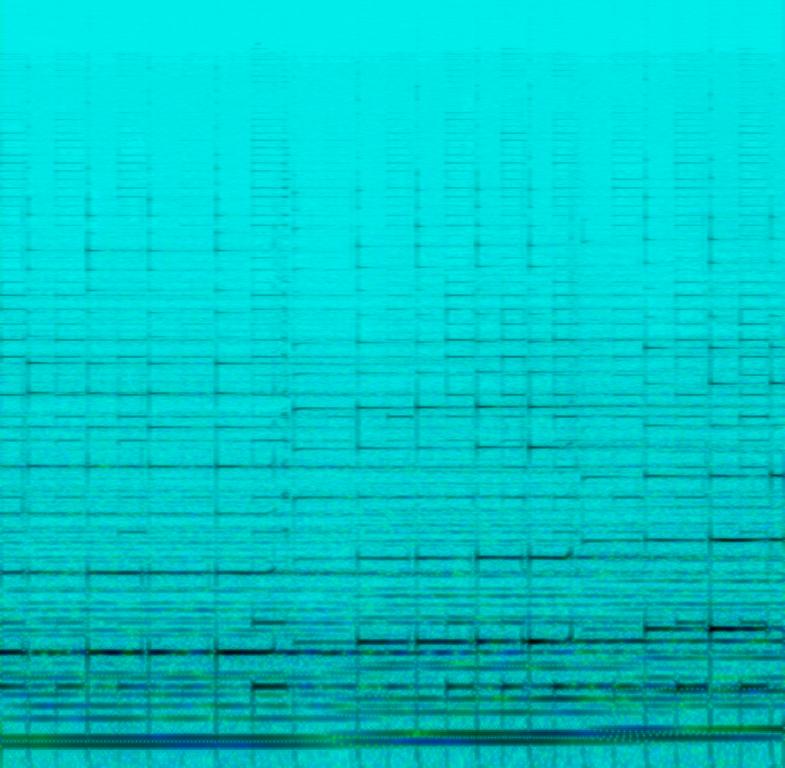
This music is an intense electronic instrumental . The tempo is slow with electric guitar,acoustic guitar and synthesiser arrangements. The music is grim, intense, boomy, serious, fervent and passionate.